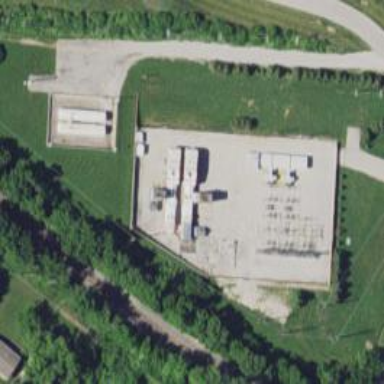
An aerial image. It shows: Gas turbine power generator.